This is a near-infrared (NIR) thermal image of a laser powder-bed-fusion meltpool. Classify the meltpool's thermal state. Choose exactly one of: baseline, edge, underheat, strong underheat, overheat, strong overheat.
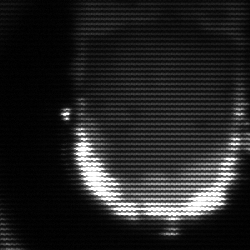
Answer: baseline